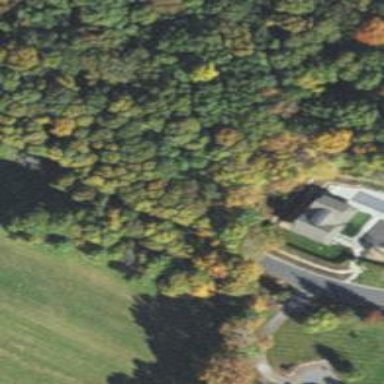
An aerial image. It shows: Mixed woodland area with variety of leaf types and cycles.